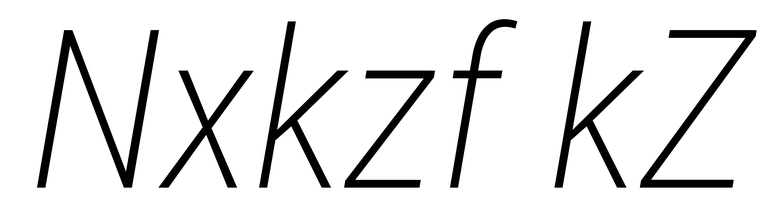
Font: Roboto-Italic_Condensed_ExtraLight_Italic